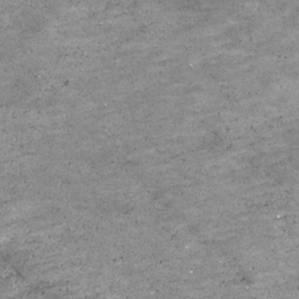
Label: non_frost